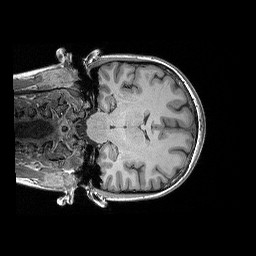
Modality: T1w
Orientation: coronal
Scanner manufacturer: siemens
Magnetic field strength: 3 T
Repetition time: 2.3 s
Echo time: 0.00298 s